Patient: sex F, age 78
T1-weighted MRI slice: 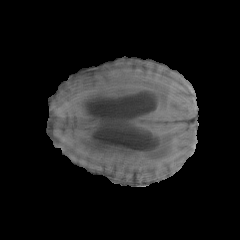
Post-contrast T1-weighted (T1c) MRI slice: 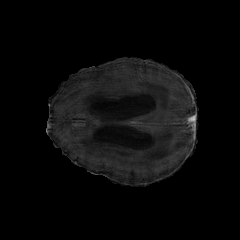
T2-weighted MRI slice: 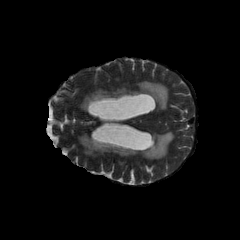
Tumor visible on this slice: no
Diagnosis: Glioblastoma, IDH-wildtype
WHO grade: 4